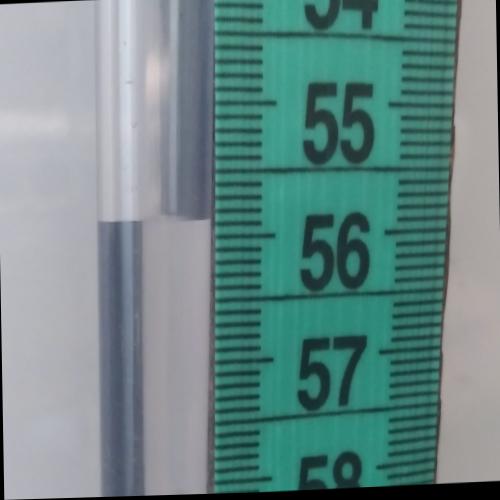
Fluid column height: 55.9 cm